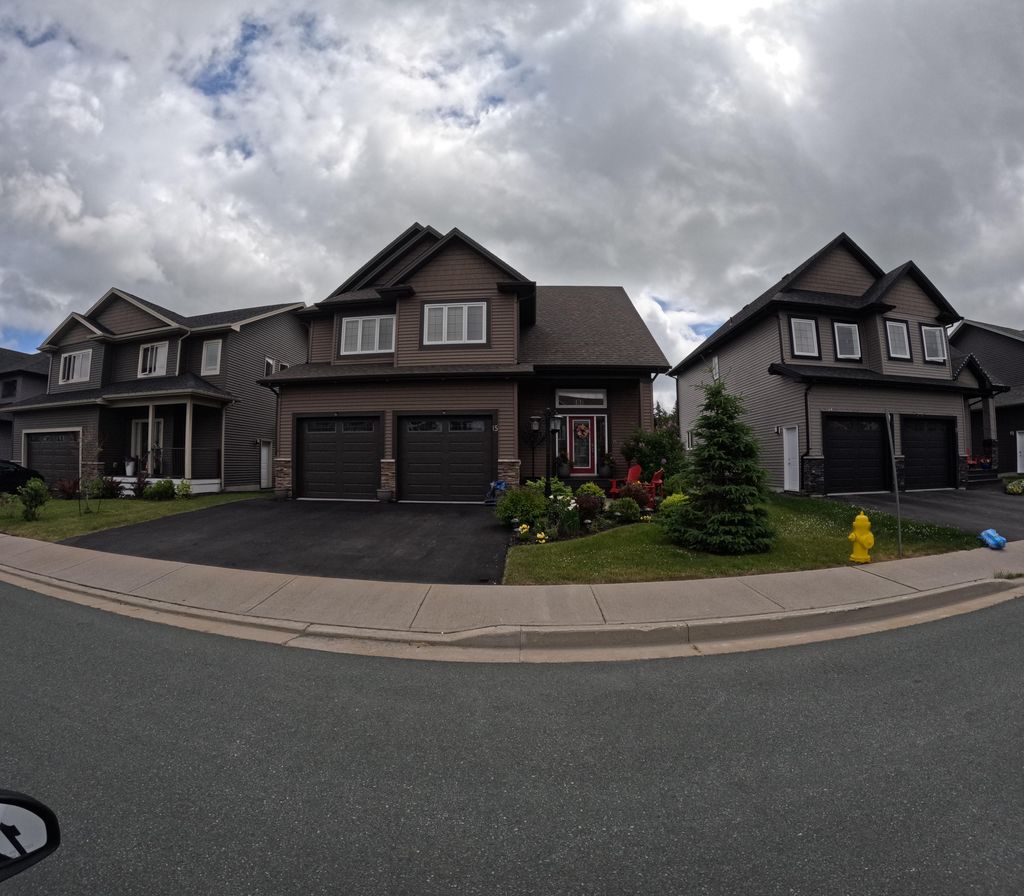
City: st_johns